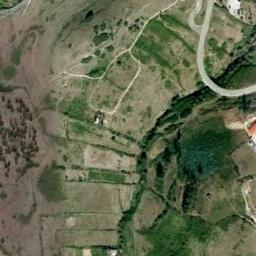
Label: terrace